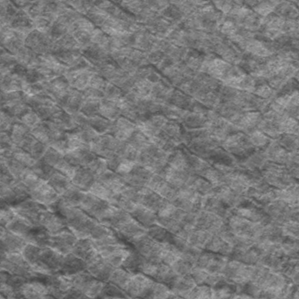
Label: frost